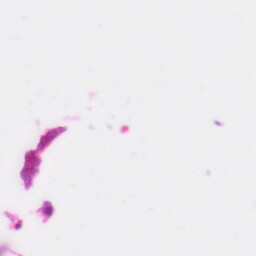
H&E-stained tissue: Colon